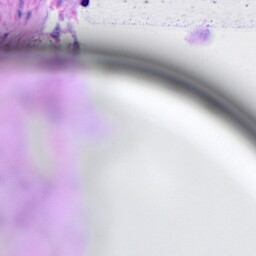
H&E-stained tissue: Cervix